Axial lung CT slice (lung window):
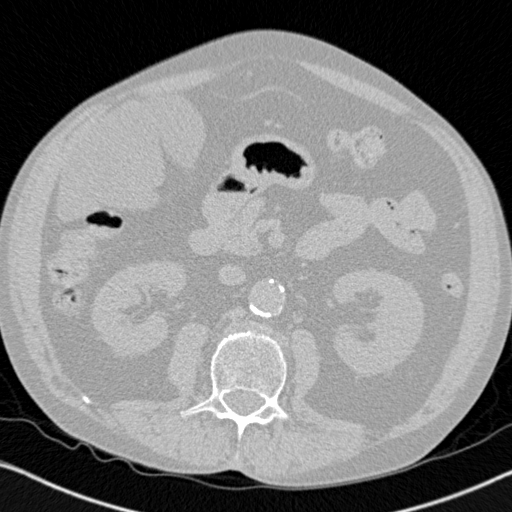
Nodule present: no